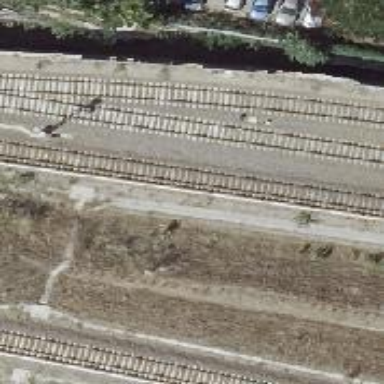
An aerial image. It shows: Railway signal.